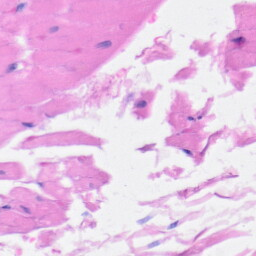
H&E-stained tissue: Heart